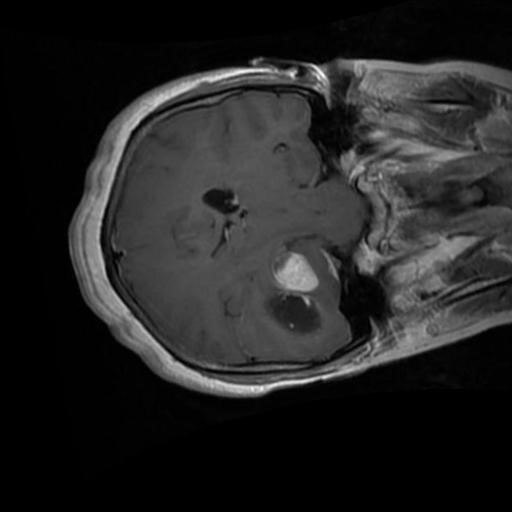
Label: brain_menin